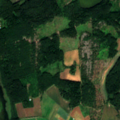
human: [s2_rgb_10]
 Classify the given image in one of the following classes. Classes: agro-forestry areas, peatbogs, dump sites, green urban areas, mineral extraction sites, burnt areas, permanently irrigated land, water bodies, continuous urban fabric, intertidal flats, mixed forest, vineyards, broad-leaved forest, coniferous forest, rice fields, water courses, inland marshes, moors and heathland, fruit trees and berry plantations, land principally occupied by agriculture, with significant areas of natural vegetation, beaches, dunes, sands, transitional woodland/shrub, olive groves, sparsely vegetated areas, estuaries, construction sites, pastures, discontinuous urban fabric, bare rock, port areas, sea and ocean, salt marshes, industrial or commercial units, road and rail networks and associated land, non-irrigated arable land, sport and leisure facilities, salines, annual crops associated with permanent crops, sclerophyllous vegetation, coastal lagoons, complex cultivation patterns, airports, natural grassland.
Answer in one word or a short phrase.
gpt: land principally occupied by agriculture, with significant areas of natural vegetation, mixed forest